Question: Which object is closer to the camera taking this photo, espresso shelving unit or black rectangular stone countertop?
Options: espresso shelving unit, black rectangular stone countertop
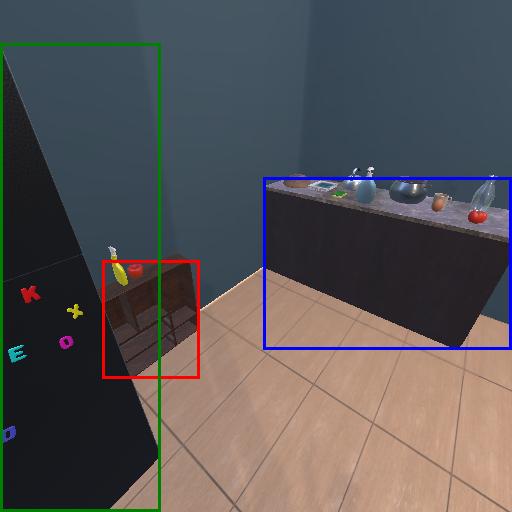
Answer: espresso shelving unit